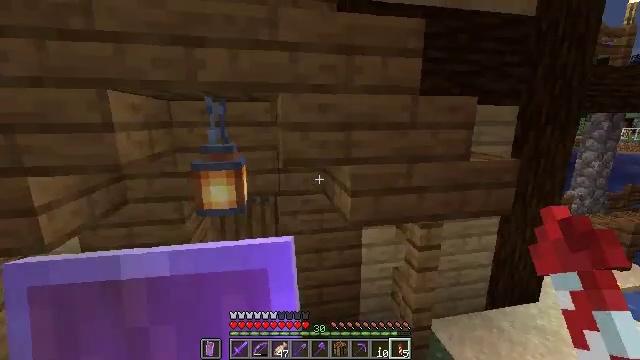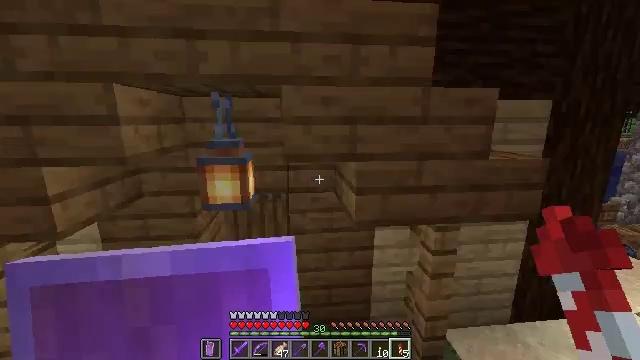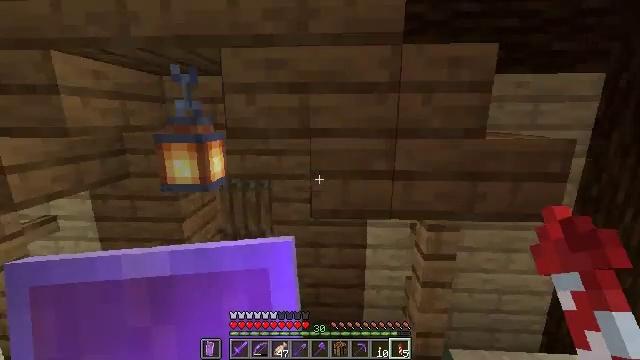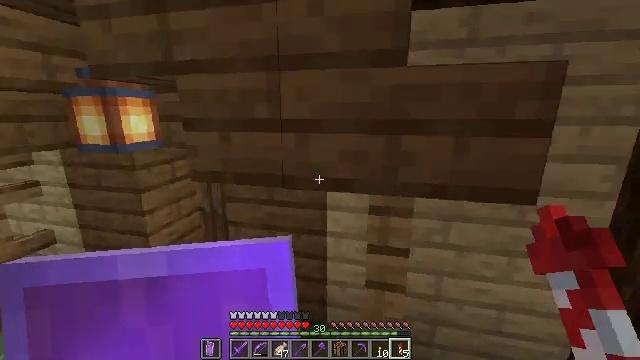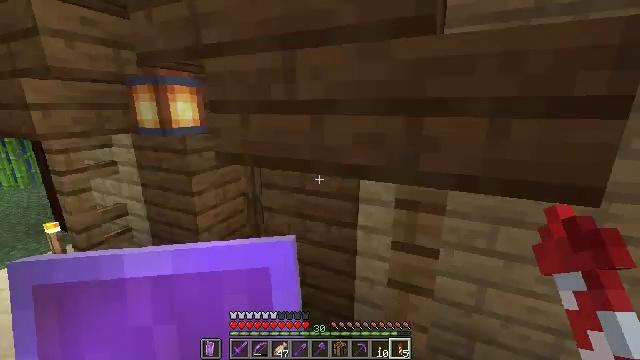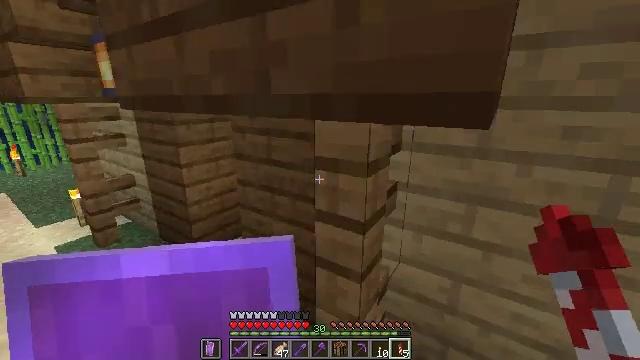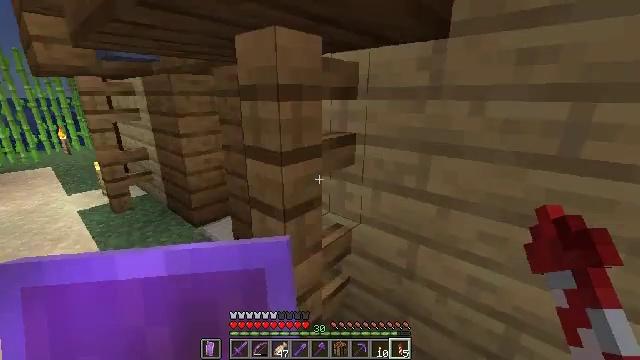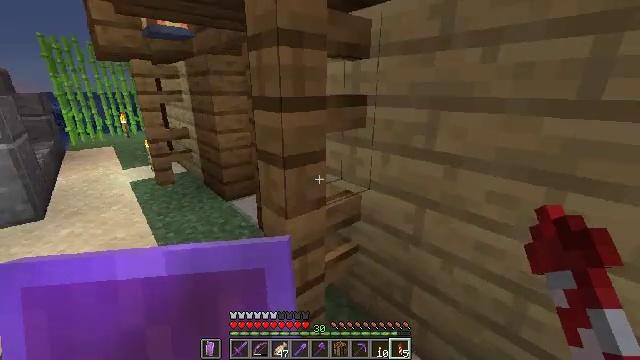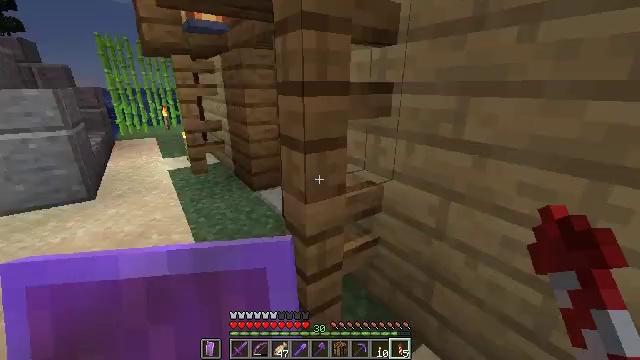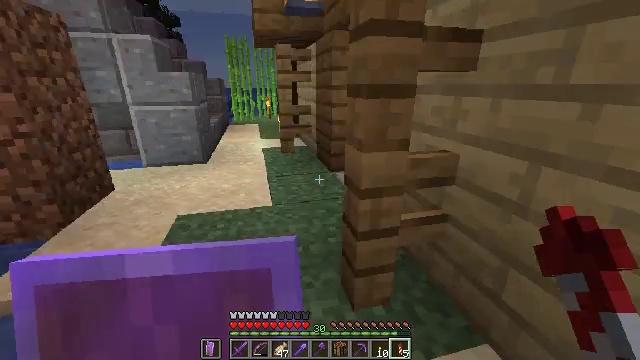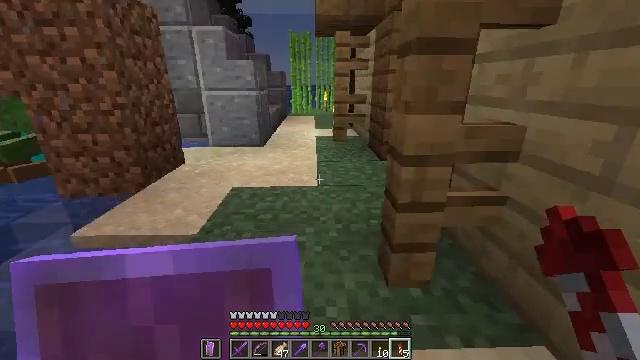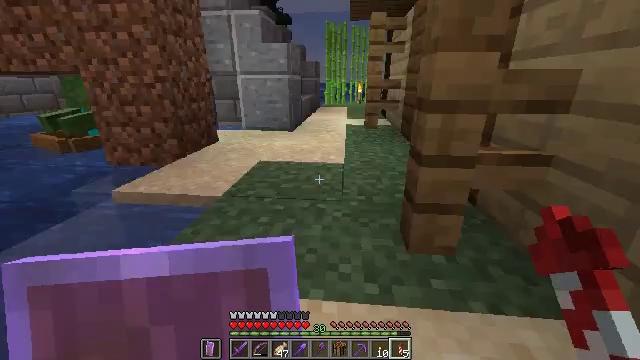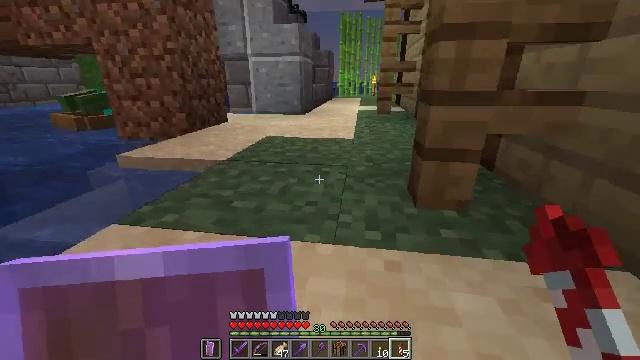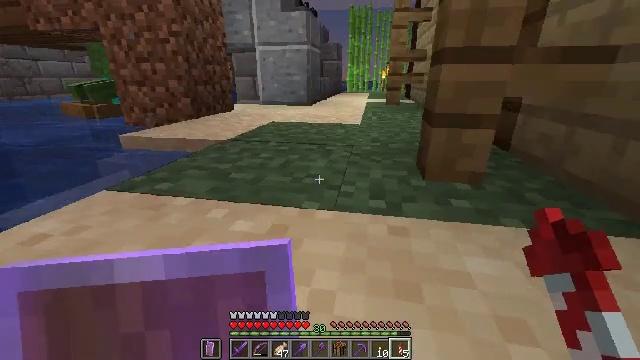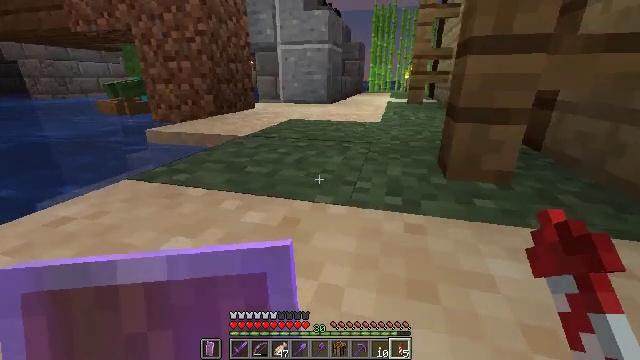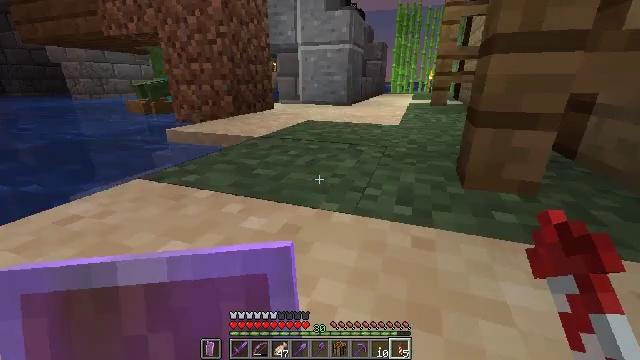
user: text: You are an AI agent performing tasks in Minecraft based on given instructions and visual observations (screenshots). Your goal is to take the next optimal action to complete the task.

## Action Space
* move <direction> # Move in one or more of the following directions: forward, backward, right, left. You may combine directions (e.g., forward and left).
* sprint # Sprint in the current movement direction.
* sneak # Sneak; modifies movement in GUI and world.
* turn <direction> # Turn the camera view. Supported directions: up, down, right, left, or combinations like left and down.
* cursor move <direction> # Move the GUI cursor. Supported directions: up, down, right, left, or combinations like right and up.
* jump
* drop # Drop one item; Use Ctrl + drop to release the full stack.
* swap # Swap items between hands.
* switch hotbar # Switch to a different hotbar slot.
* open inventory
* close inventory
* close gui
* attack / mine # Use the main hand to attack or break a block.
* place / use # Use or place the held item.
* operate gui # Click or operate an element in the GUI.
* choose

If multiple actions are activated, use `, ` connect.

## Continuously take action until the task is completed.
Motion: motion action
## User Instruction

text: Remove the sticky piston from its position.
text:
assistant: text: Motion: turn left
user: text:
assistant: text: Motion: turn left
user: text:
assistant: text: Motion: turn left and down
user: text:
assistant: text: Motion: turn left and down
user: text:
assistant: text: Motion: turn left and down
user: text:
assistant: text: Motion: turn left
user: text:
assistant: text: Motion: turn left and down
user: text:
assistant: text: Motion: turn left
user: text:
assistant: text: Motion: turn left
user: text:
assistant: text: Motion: turn left
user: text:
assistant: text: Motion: move forward, turn left
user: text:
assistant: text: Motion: move forward, turn left
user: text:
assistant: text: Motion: move forward, turn left
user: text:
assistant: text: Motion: move forward, turn left
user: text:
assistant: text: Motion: move forward and move left, turn left
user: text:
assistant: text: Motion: move forward and move left
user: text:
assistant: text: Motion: move forward and move left
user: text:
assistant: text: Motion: move forward and move left
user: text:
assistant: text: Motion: move forward and move left
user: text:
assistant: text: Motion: move forward and move left, turn right
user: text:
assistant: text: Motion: move forward and move left, turn right
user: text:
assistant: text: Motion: move forward, turn right
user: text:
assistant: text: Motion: move forward, turn right
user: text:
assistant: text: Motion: move forward, turn right
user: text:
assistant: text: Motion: move forward
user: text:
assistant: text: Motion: move forward
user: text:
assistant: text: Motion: move forward, turn right
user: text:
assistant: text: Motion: move forward, turn right
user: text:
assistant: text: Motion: move forward, turn right
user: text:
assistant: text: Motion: move forward, turn right